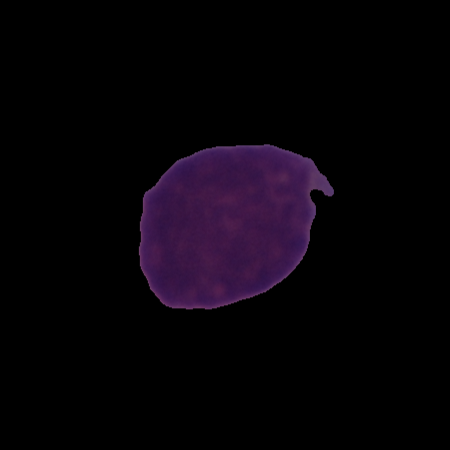
Label: cancer